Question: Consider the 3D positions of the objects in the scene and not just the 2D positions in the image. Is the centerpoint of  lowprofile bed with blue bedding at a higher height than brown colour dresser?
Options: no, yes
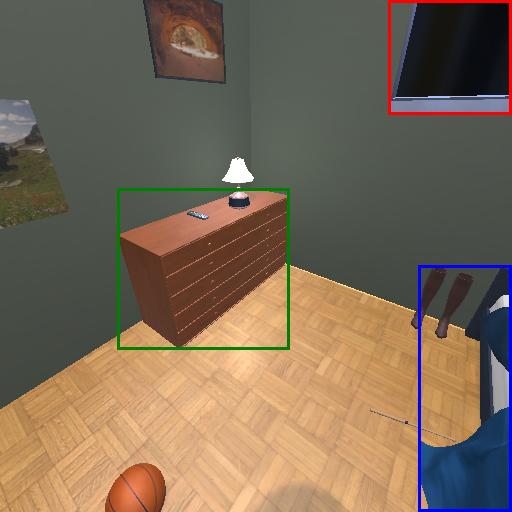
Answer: no